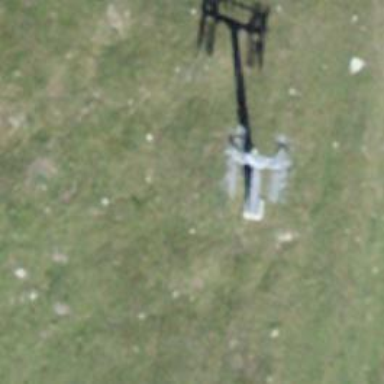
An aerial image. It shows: Pylon used for aerialway.